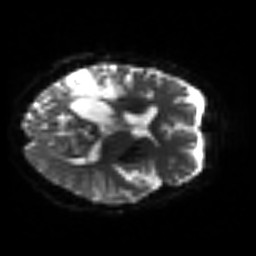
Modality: sbref
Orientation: axial
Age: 62
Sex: female
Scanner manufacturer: siemens
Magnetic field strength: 3 T
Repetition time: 3.2 s
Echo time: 0.081 s